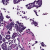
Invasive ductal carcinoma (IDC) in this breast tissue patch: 1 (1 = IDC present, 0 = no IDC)